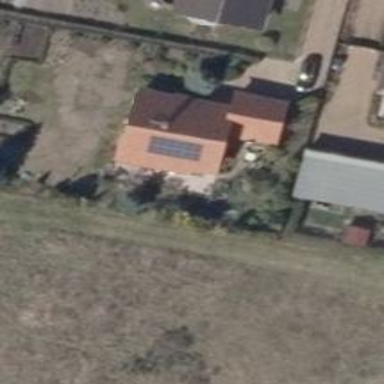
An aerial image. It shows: Solar-powered generator using photovoltaic technology. This small installation generates electricity through solar photovoltaic panels.